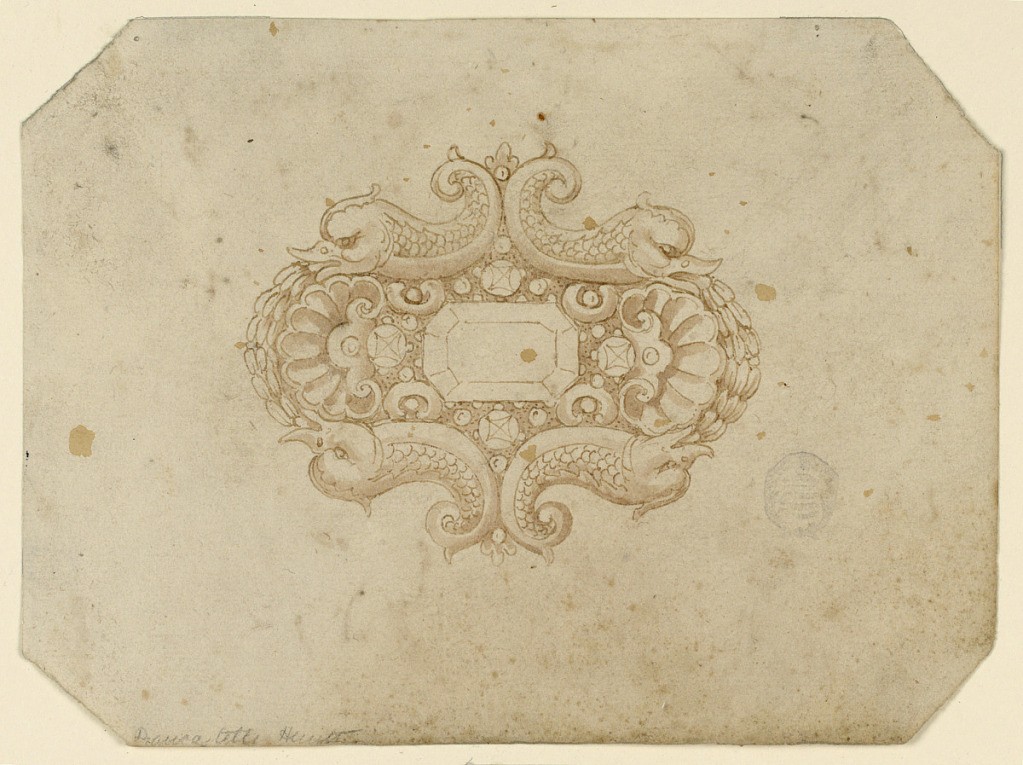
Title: Design for Brooch with Dolphins and Diamonds
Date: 16th century
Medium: Pen and ink, brush and sepia on paper
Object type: Drawing
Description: An escutcheon is composed of two symmetrically disposed dolphins above and below. At the sides, festoons and shells. At the center, an octagonal diamond surrounded by round diamonds and scattered gems.